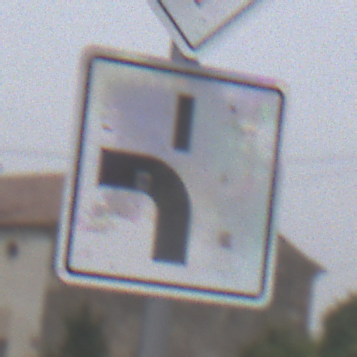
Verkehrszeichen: VerlaufVorfahrtsstrasse5
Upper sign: Vorfahrtsstrasse
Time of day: Midday
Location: Outdoor (Suburban)
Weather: Overcast
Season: NotSpecified
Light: Natural